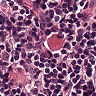
Metastatic tissue present: no